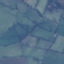
Label: Pasture